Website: home-depot
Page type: billing-address
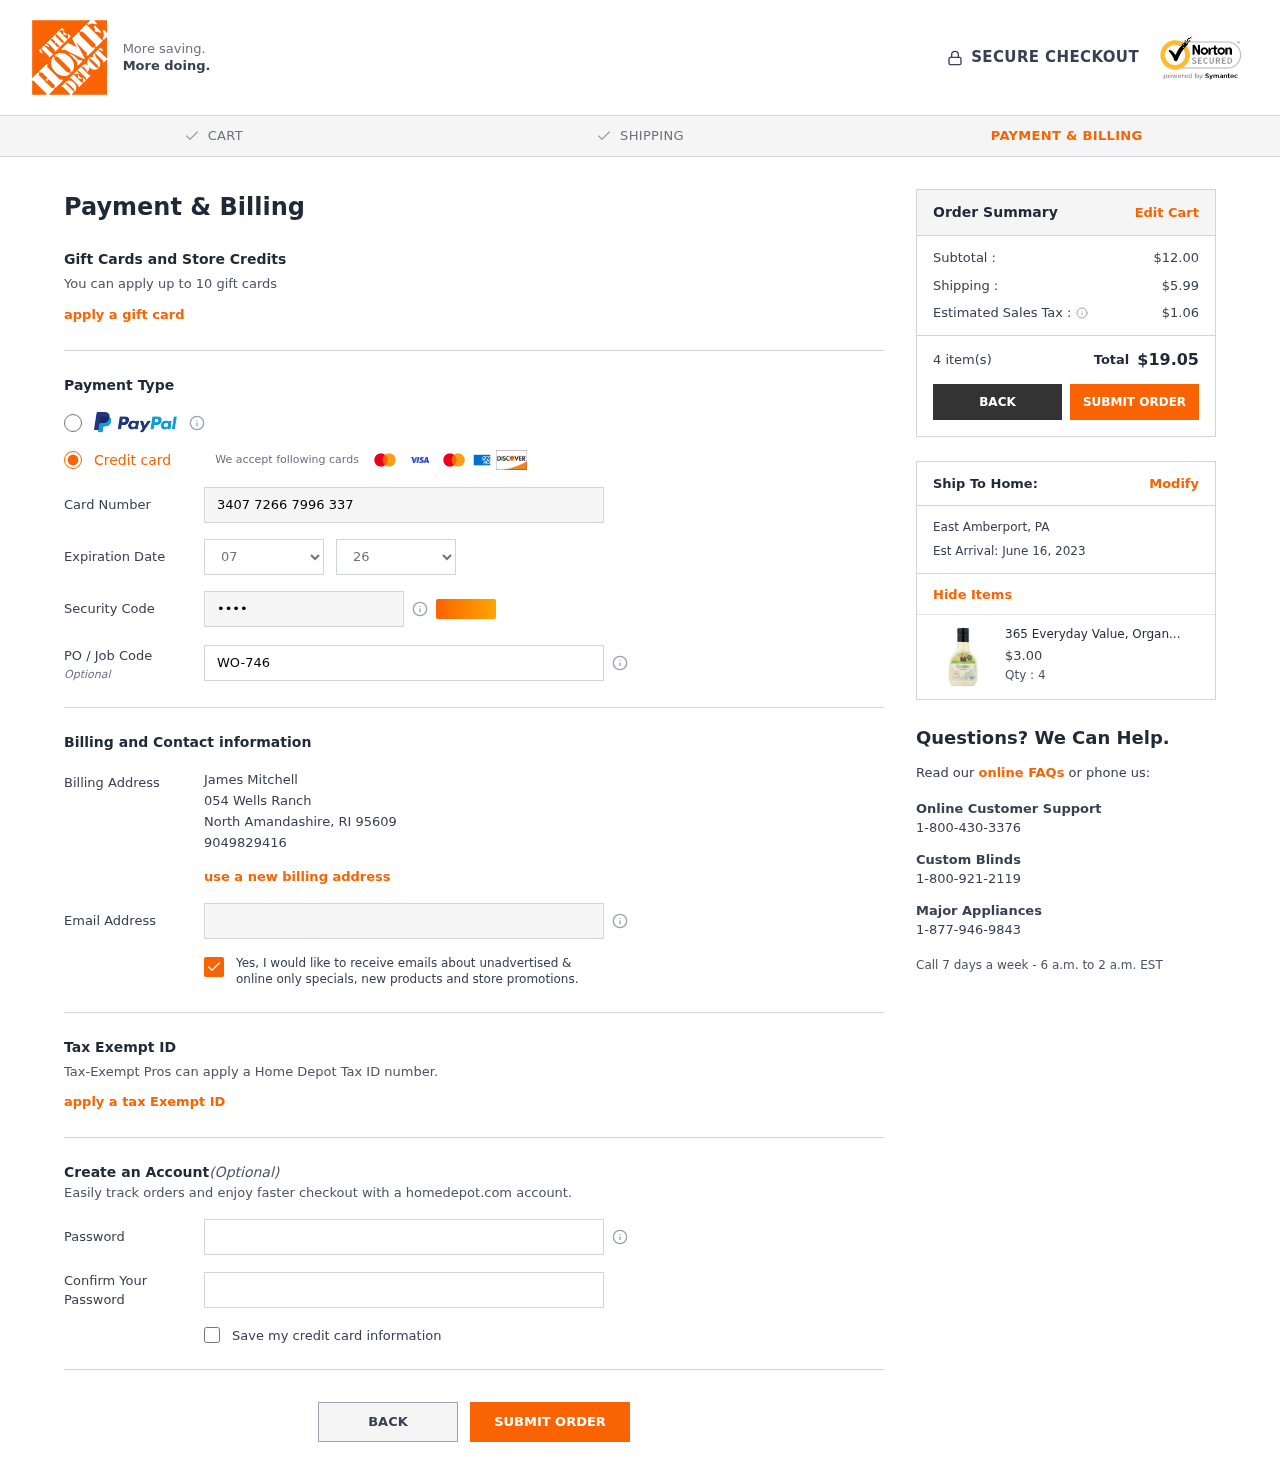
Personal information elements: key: PII_CARD_CVV
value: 9772
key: PII_CARD_EXPIRY_MONTH
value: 07
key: PII_CARD_EXPIRY_YEAR
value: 26
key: PII_CARD_NUMBER
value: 3407 7266 7996 337
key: PII_CITY
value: North Amandashire
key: PII_CITY2
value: East Amberport
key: PII_EMAIL
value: james.mitchell@hotmail.com
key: PII_FULLNAME
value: James Mitchell
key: PII_JOB_CODE
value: WO-746583
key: PII_PHONE
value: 9049829416
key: PII_POSTCODE
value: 95609
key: PII_STATE_ABBR
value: RI
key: PII_STATE_ABBR2
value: PA
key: PII_STREET
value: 054 Wells Ranch
Product elements: key: PRODUCT1_NAME
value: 365 Everyday Value, Organic Caesar Dressing, 16 fl oz
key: PRODUCT1_PRICE
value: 3
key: PRODUCT1_QUANTITY
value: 4
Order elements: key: ORDER_SUBTOTAL
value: $12.00
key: ORDER_SHIPPING_COST
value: $5.99
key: ORDER_TAX
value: $1.06
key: ORDER_NUM_ITEMS
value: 4 item(s)
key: ORDER_TOTAL
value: $19.05
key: ORDER_DELIVERY_DATE
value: Est Arrival: June 16, 2023